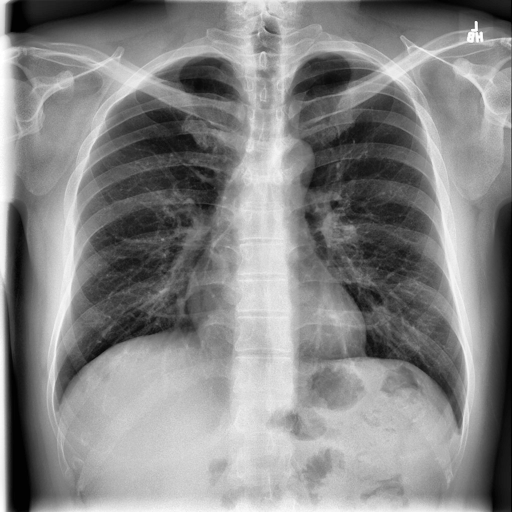
Finding: NORMAL